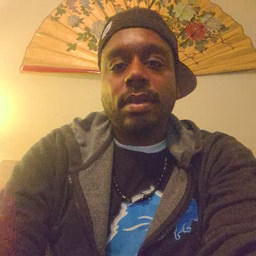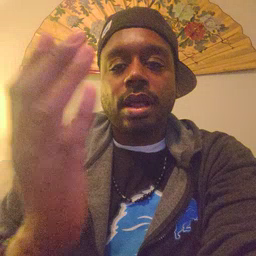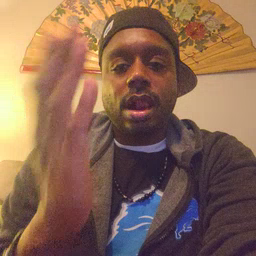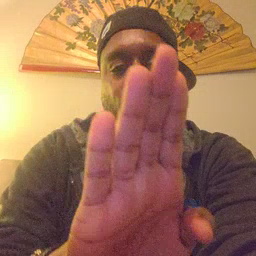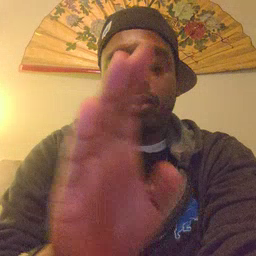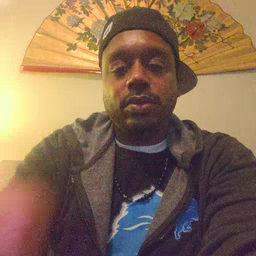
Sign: close